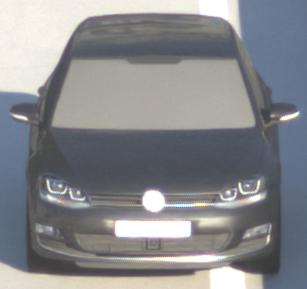
Make: VW
Model: Golf 1.2 TSI BMT
Detailed model: Golf (VII)
Model produced from: 2012/11
Model produced until: 2014/05
Doors: 3
Color: gray
Road condition: dry road
Daytime: sunrise or sunset
Contrast: medium contrast